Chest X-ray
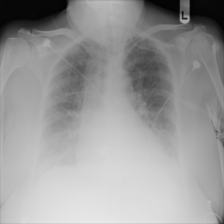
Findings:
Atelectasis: negative
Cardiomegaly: negative
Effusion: positive
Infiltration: negative
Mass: negative
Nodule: negative
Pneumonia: negative
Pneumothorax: negative
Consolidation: negative
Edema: negative
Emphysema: negative
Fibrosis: negative
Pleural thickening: negative
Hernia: negative